Question: Me need to change value on 'right labels'. But first I need to change the 'first four rows' and then the 'last three rows'. So when i select 'first four rows' i add in 'right label' number '1200' for 'four rows', and then i select 'last three rows' in 'right label' number '1500' for 'last three rows'.
For change data in 'right label' i use button 'Zadat' tsenu' at the end, all this data must be in the 'array'.

<URL>
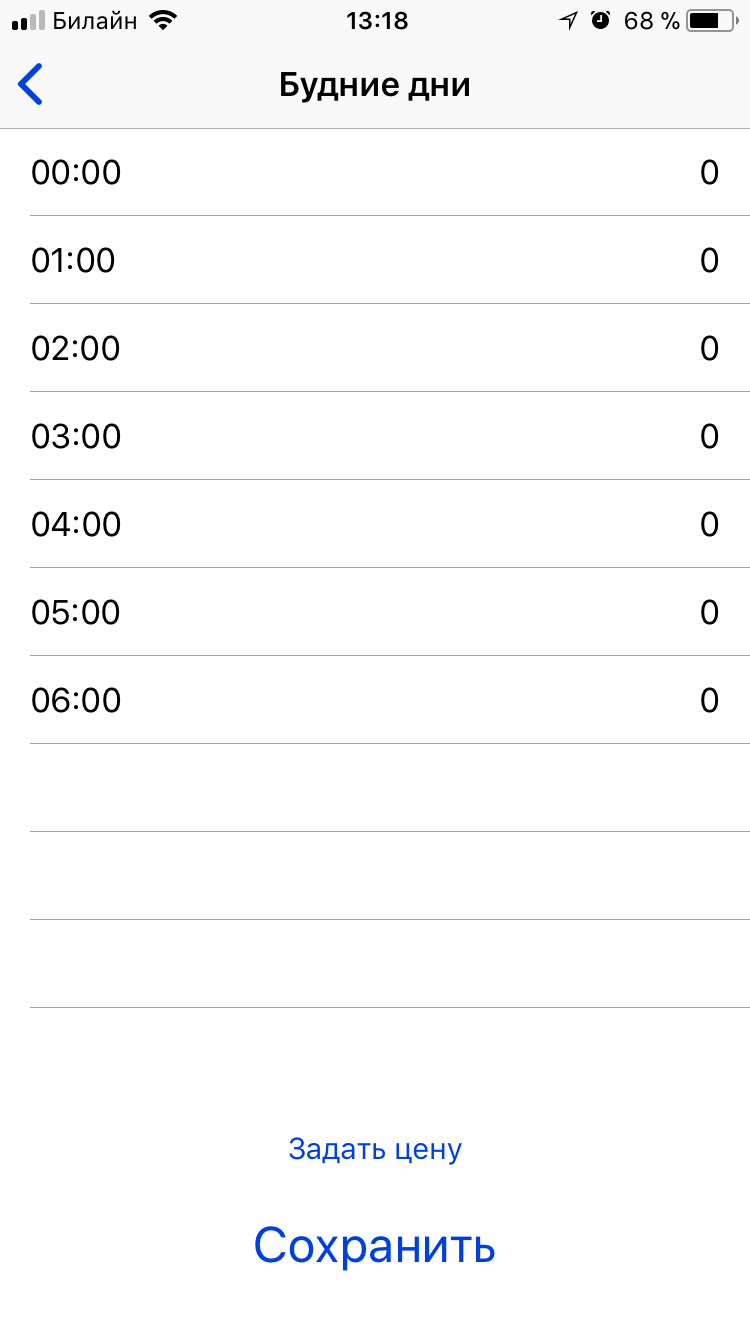
Answer: '''
import UIKit
class demoTableVC: UIViewController {
let leftLabelArray : [String] = ["1","2","3","4","5","6","7"]
var rightLabelArray : [String] = ["0","0","0","0","0","0","0"]
@IBOutlet weak var demoTableView: UITableView!
@IBAction func buttonAction(_ sender: Any)
{
//Get the updated Array
print(rightLabelArray)
}
override func viewDidLoad() {
super.viewDidLoad()
// Do any additional setup after loading the view.
demoTableView.delegate = self
demoTableView.dataSource = self
}
}
extension demoTableVC : UITableViewDataSource, UITableViewDelegate {
func tableView(_ tableView: UITableView, numberOfRowsInSection section: Int) -> Int
{
//Return Number of Rows
return leftLabelArray.count
}
func tableView(_ tableView: UITableView, cellForRowAt indexPath: IndexPath) -> UITableViewCell
{
//Define cell
let cell = self.demoTableView.dequeueReusableCell(withIdentifier: "Cell", for: indexPath) as! TableCellClass
//Update Values
cell.leftLabel.text = leftLabelArray[indexPath.row]
cell.rightLabel.text = rightLabelArray[indexPath.row]
//Return cell
return cell
}
func tableView(_ tableView: UITableView, didSelectRowAt indexPath: IndexPath)
{
//Switch case statement
switch indexPath.row
{
//This Handle your first 4 case of Table Cell
case 0,1,2,3:
rightLabelArray[indexPath.row] = "1200"
self.demoTableView.reloadRows(at: [indexPath], with: .none)
break;
//This Handle your next 3 case of Table Cell
case 4,5,6:
rightLabelArray[indexPath.row] = "1500"
self.demoTableView.reloadRows(at: [indexPath], with: .none)
default:
break;
}
}
func tableView(_ tableView: UITableView, heightForRowAt indexPath: IndexPath) -> CGFloat {
return 80
}
}
'''
'''
import UIKit
class TableCellClass: UITableViewCell {
@IBOutlet weak var leftLabel: UILabel!
@IBOutlet weak var rightLabel: UILabel!
override func awakeFromNib() {
super.awakeFromNib()
// Initialization code
}
override func setSelected(_ selected: Bool, animated: Bool) {
super.setSelected(selected, animated: animated)
// Configure the view for the selected state
}
}
'''
This code is Written for 7 static Rows using switch case statements in case if number of Rows increases more than 7 then need to modify the switch case statement
This will work in flow to replace first 7 index
<URL>